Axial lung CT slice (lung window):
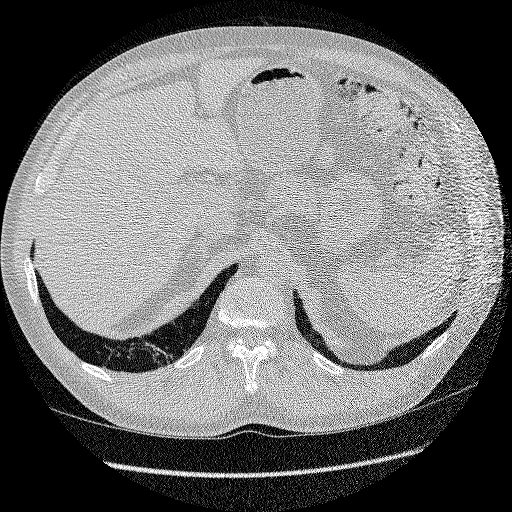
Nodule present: no